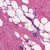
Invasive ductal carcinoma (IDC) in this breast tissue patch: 0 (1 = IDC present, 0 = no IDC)